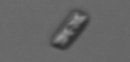
Label: pennate